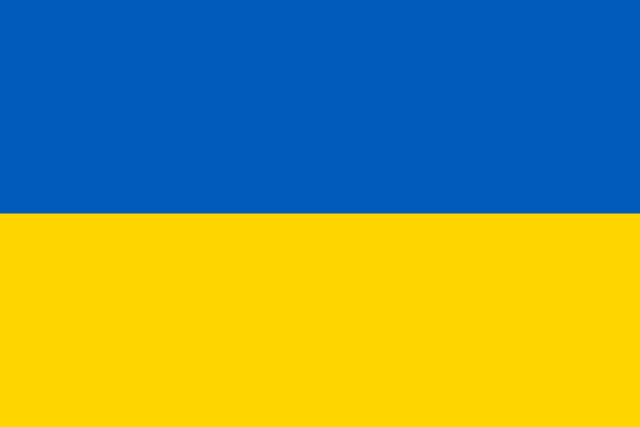
Country: Ukraine
Country code: ua